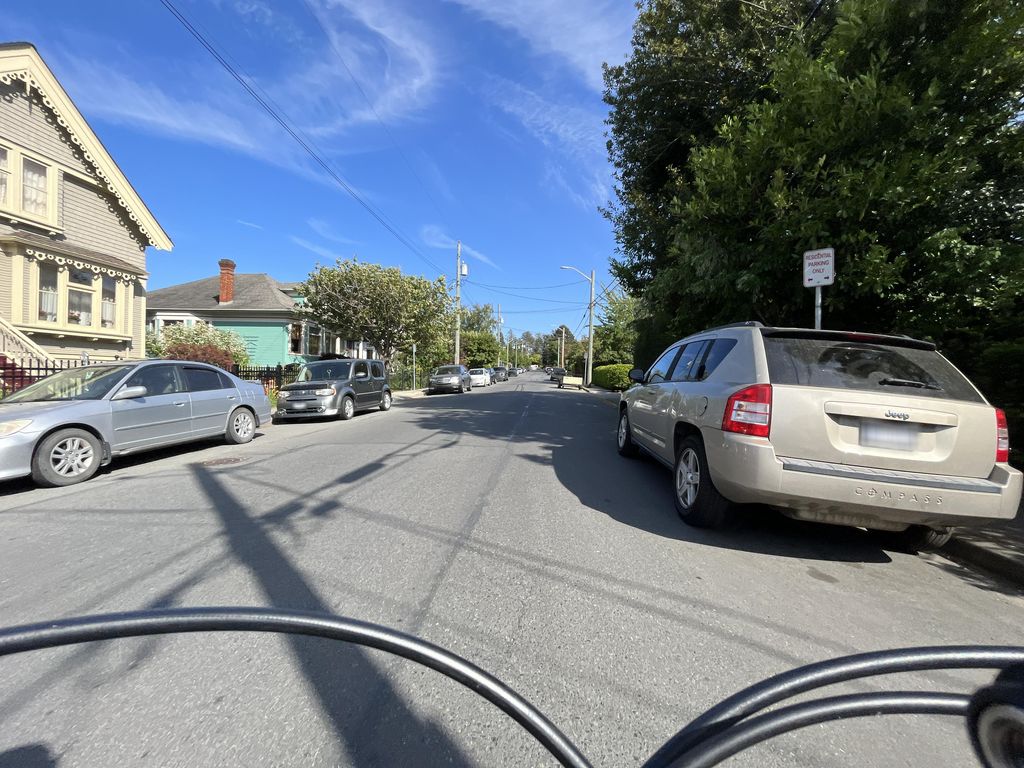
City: victoria